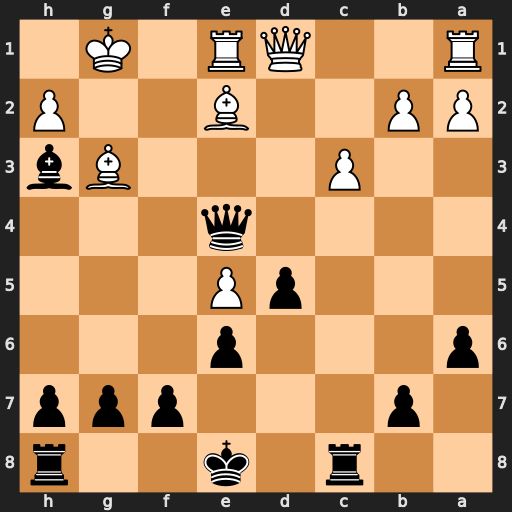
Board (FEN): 2r1k2r/1p3ppp/p3p3/3pP3/4q3/2P3Bb/PP2B2P/R2QR1K1
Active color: b
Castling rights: k
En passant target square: -
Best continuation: Qg2#